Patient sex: F
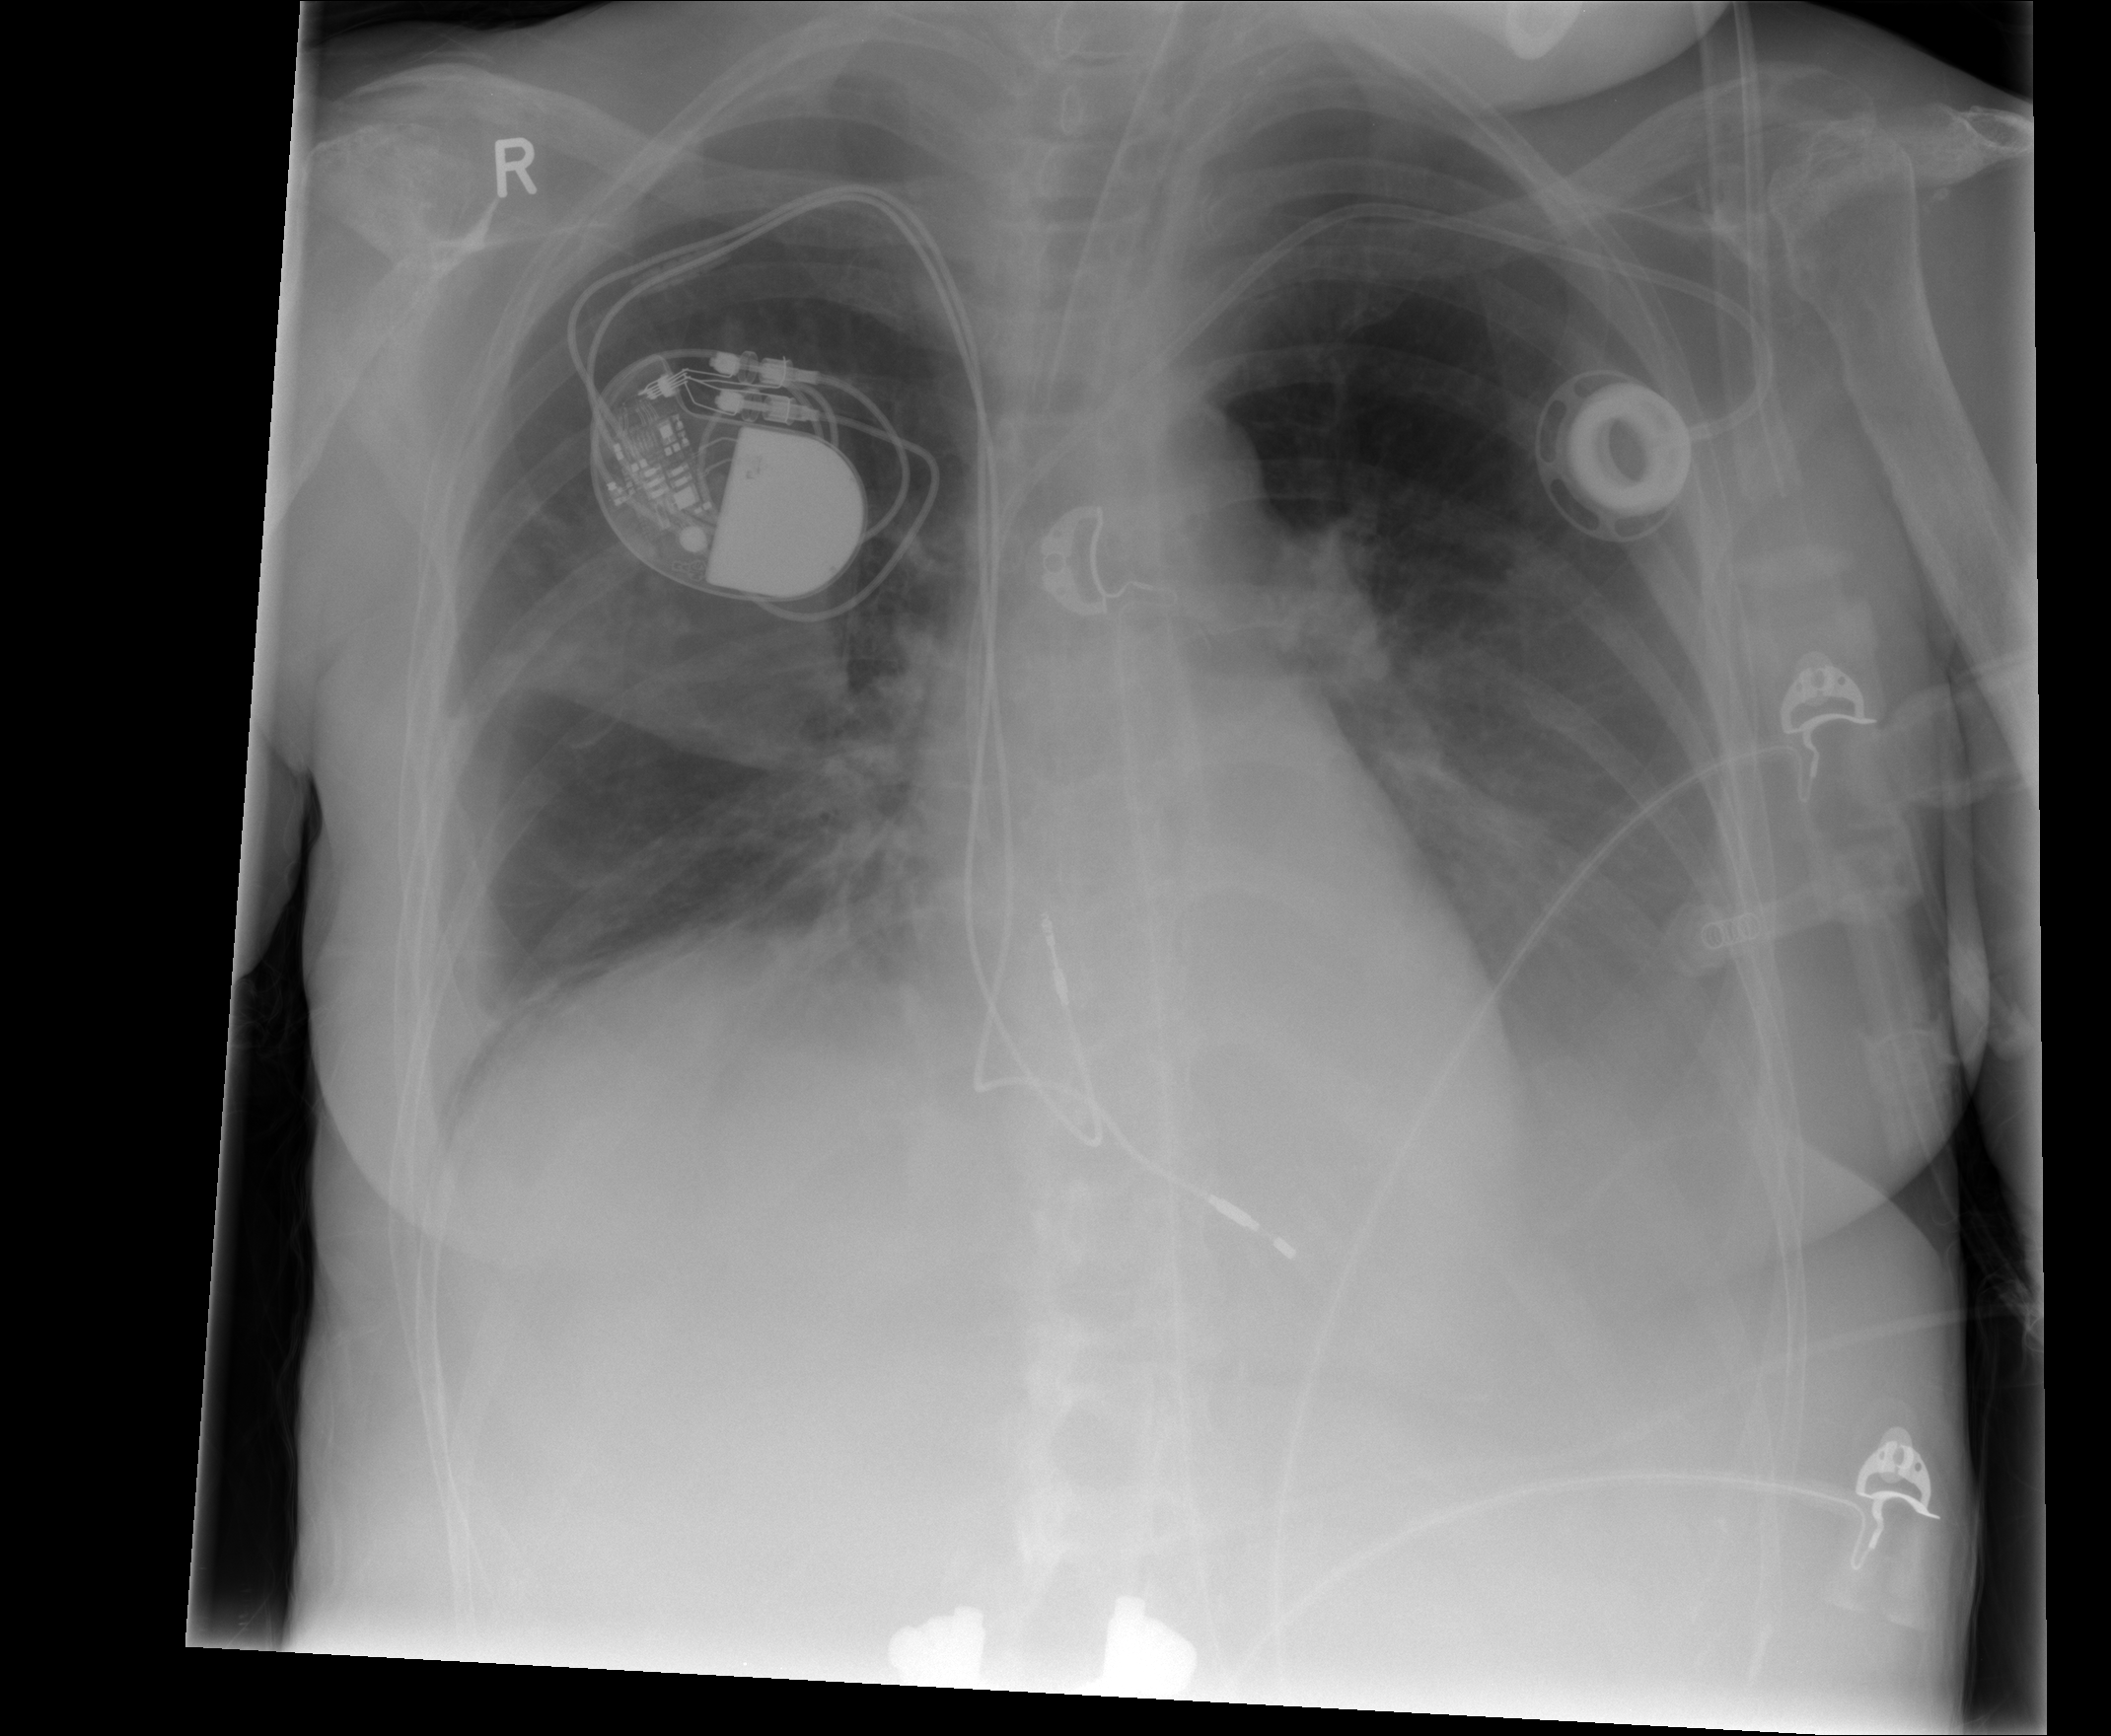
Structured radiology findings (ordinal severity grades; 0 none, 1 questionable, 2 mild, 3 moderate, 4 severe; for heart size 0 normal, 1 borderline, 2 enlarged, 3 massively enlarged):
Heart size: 0
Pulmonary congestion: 2
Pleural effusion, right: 2
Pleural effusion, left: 3
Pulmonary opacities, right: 0
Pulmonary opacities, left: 0
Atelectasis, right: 2
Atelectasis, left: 3